Question: :
To make lazy loading work i had to do a few things:
- - 'virtual'- 'public'- 'MultipleActiveResultSets=True'
:
Using CodeFirst, I have defined classes and these are the tables that are created from it.
After some reading, I now think I understand lazy loading and that it is enabled by default. Hence I don't understand why - coming from 'EetWaarnemingen' - I need '.Include("Aap")' to make my queries work, while I don't need them for 'VoedingsProducten' or 'Waarnemers'.

When I do:
'''
var alleBananen =
from b in db.EetWaarnemingen
where b.VoedingsProduct.Naam == "Banaan"
select b;
'''
Then this works:
'''
Console.WriteLine(alleBananen.First().Tijdstip.ToString());
Console.WriteLine(alleBananen.First().VoedingsProduct.Naam);
'''
But this :
'''
Console.WriteLine(alleBananen.First().Aap.Naam);
'''
'Unhandled Exception: System.NullReferenceException: Object reference not set to an instance of an object.'
If I add an '.Include("Aap")' like so:
'''
var alleBananen =
from b in db.EetWaarnemingen.Include("Aap")
where b.VoedingsProduct.Naam == "Banaan"
select b;
'''
Then all 3 statements work just fine.
I cannot really see much difference between 'VoedingsProduct' and 'Aap', coming from 'EetWaarnemingen'.
> Excuse me for the Dutch language but I spent too much time with it already to translate... If you're curious, it's about observing (waarnemen) monkeys (apen) and their food- and friend-habits.
For completeness, here are the models. I didn't use virtual, would that make a difference?
'''
[Table("Apen")]
class Aap
{
public int Id { get; set; }
public string Naam { get; set; }
public DateTime Geboortedatum { get; set; }
}
[Table("VoedingsProducten")]
class VoedingsProduct
{
public int Id { get; set; }
public string Naam { get; set; }
public int Energiewaarde { get; set; }
}
class Waarnemer
{
public int Id { get; set; }
public string Naam { get; set; }
}
[Table("EetWaarnemingen")]
class EetWaarneming
{
public int Id { get; set; }
public Waarnemer Waarnemer { get; set; }
public DateTime Tijdstip { get; set; }
public Aap Aap { get; set; }
public VoedingsProduct VoedingsProduct { get; set; }
}
[Table("VriendWaarnemingen")]
class VriendWaarneming
{
public int Id { get; set; }
public Waarnemer Waarnemer { get; set; }
public DateTime Tijdstip { get; set; }
public Aap Aap { get; set; }
public Aap Vriend { get; set; }
}
'''
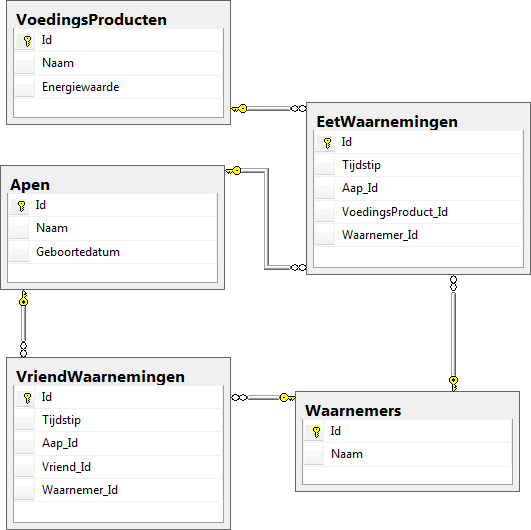
Answer: Lazy loading relies on your navigation properties being marked with the 'virtual' keyword. This allows Entity Framework to create a helper class, that derives from yours, but overrides the property getter.
Lazy loading will not work for any non-virtual navigation property. However, if the referenced entities are already loaded in the context for other reasons, it is possible that the navigation property got set already, even though it is non-virtual. This will, by chance, be what's happening for two of your three properties, and you can verify that by creating a new context (in which no entities are loaded) for each of your queries.